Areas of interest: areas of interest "Flower, Bird, Fish, and Insect Market"
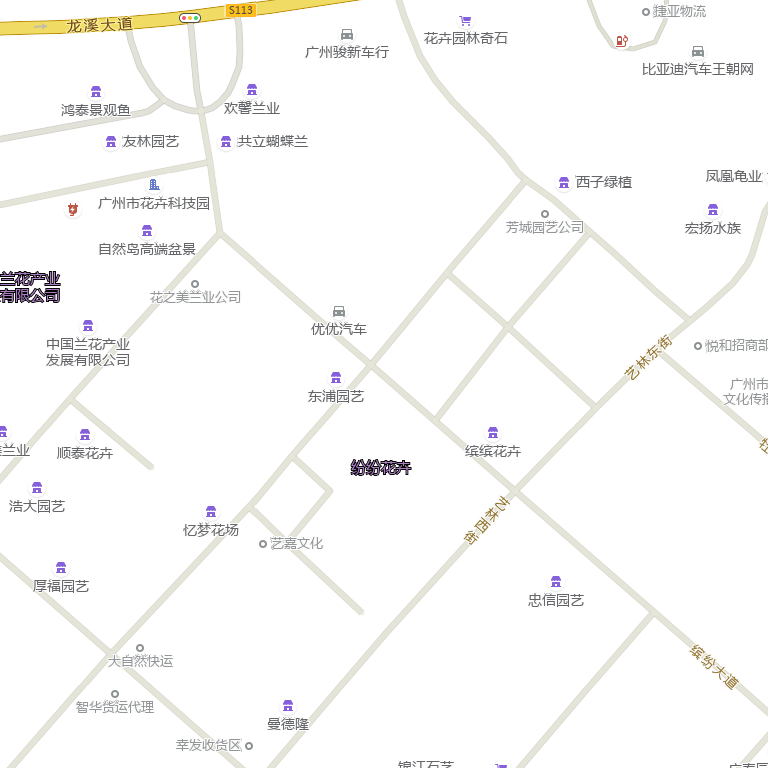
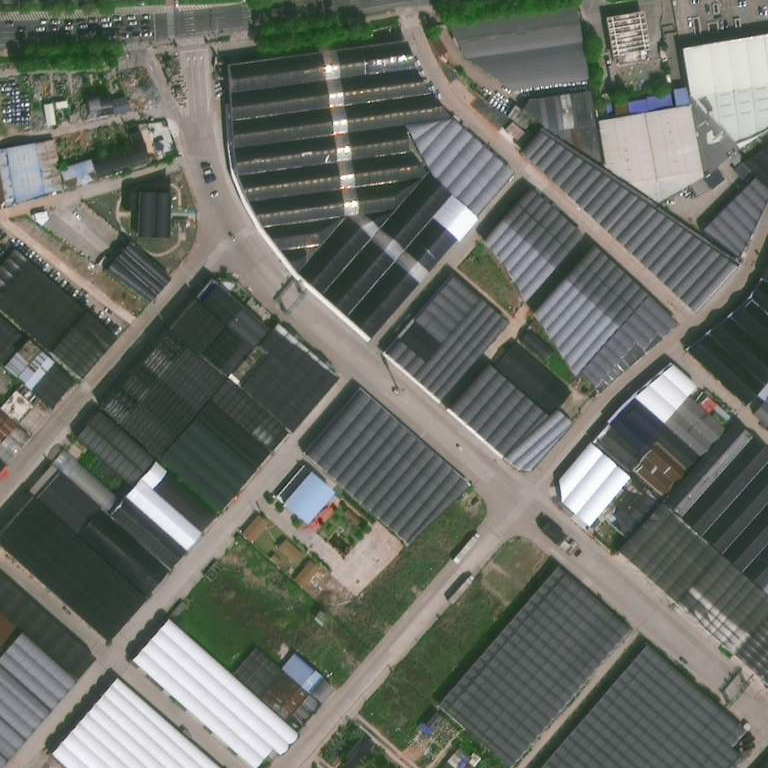